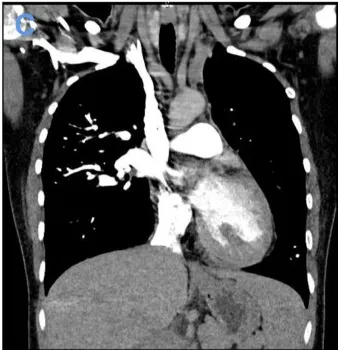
Imaging and pathological data of the patient. 3D window. Of CTPA after admission showing simultaneous filling of the pulmonary artery and pulmonary vein in the right lung and the lower lobe of the left lung fill.
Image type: radiology (ct)